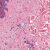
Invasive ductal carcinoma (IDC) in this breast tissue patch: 0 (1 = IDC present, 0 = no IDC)